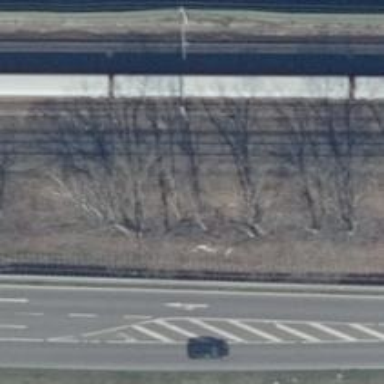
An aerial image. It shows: Milestone along the railway with catenary mast.